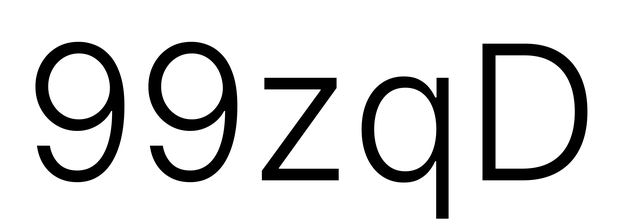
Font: Inter_Light